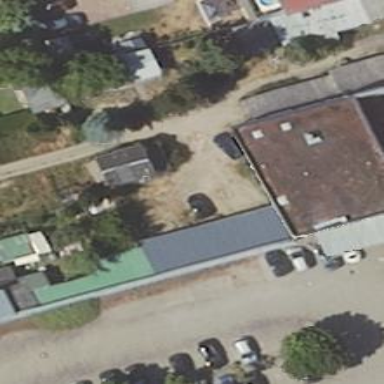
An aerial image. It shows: Shed building.